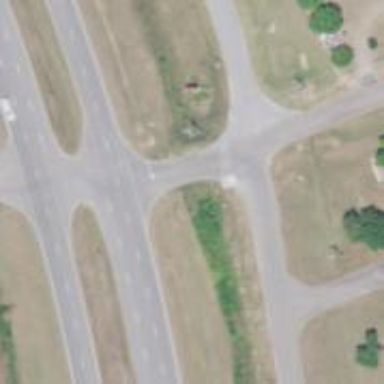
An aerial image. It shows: Stop road.